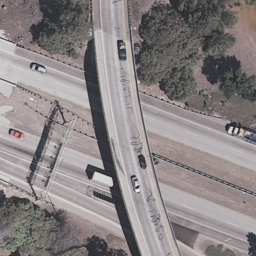
Label: overpass